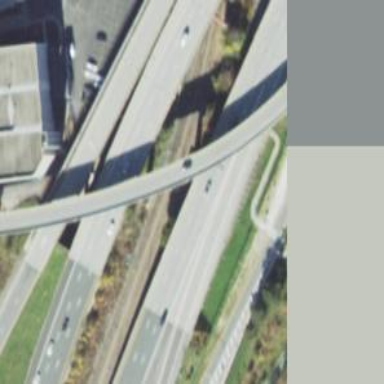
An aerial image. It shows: Bridge over motorway.